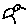
Label: bird